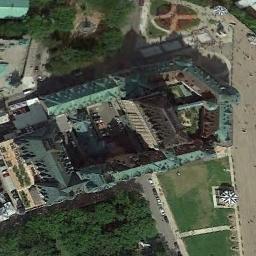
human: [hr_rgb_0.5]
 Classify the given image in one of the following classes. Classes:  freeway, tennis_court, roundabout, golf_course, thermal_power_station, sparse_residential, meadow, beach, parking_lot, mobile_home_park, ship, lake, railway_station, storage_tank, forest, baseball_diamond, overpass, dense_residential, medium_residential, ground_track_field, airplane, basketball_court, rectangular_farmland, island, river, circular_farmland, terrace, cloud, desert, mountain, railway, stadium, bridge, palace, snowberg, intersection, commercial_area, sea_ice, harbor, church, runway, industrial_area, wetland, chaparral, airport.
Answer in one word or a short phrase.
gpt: church